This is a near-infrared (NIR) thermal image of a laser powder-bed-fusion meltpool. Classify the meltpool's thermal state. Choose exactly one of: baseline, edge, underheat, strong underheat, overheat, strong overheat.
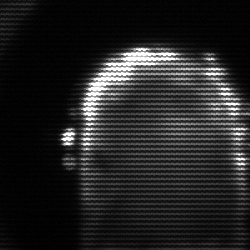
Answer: baseline